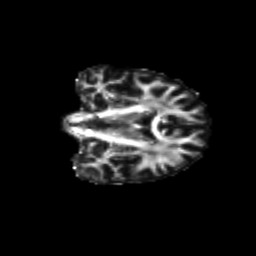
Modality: FA
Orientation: coronal
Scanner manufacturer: siemens
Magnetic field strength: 3 T
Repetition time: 9.2 s
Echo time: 0.084 s